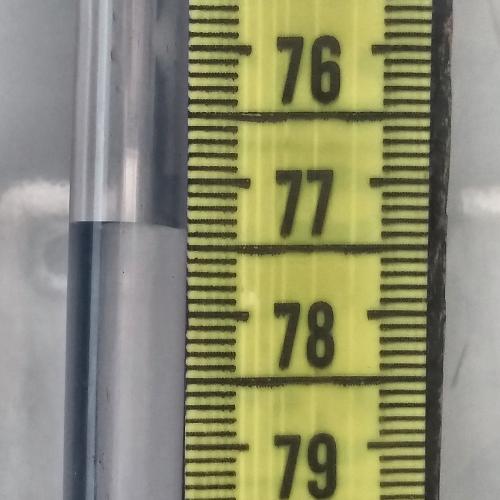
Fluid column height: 77.4 cm